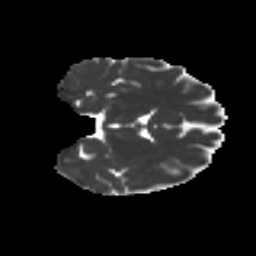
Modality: MD
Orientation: coronal
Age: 29
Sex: female
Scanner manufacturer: ge
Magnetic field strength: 3 T
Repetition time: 7.8 s
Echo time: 0.0606 s